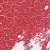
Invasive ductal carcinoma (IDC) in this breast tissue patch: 0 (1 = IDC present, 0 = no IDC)